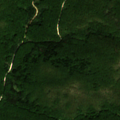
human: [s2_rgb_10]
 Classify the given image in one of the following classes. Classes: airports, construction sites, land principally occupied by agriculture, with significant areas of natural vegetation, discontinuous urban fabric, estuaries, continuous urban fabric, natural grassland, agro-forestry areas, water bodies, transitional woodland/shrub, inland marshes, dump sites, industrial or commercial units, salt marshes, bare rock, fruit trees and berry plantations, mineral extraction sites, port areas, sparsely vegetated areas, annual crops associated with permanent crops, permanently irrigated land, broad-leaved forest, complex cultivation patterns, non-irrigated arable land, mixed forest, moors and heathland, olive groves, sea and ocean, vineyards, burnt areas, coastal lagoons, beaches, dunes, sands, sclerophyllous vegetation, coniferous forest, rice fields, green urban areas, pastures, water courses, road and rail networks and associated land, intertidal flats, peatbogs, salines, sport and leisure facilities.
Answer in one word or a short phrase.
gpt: broad-leaved forest, mixed forest, transitional woodland/shrub